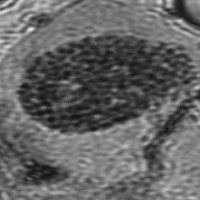
Label: prophase